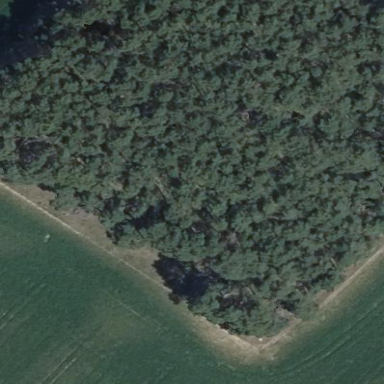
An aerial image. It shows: Forest area.